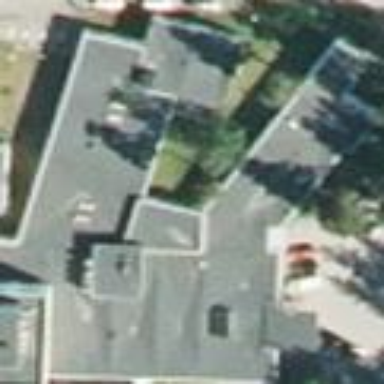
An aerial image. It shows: Hospital building.